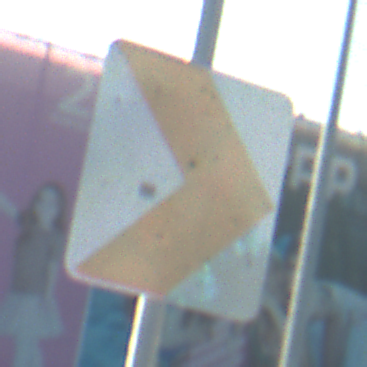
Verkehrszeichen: RichtungstafelnInKurvenKleinLinks
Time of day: MorningAfternoon
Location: Outdoor (Suburban)
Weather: PartlyCloudy
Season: NotSpecified
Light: Natural